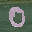
Label: 0